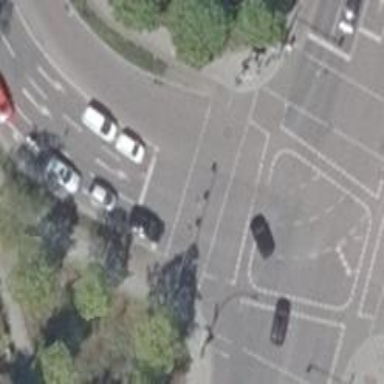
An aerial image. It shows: Secondary road with asphalt surface. It has separate cycle track and sidewalks on both sides.